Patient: sex M, age 46
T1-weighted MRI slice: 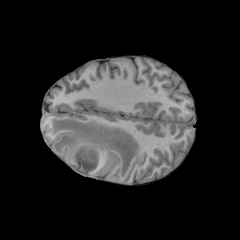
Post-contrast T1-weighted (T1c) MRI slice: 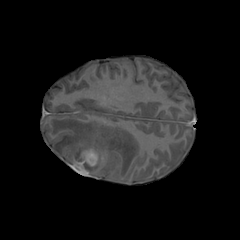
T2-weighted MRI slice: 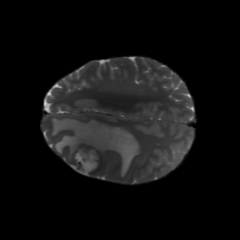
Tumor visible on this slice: yes
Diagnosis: Glioblastoma, IDH-wildtype
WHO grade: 4